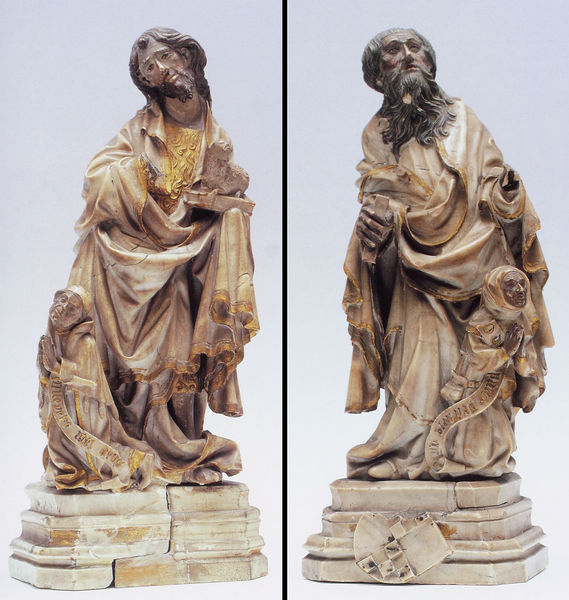
Titel: Figurengruppe Johannes der Täufer und Apostel (wohl Andreas), jeweils mit Stifter
Standort: Erfurt, Dom (EU - D - Thüringen)
Institution: Erfurt, Domschatz
Schlagwörter: mann, umhang, weiß, menschen, frau, haar, holz, marmor, männer, tuch, bart, barock, falten, johannes, kleidung, sockel, gewand, gold, mantel, kind, gebeugt, skulptur, statue, fell, klein, figuren, banner, kopftuch, inschrift, deutsch, lamm, buch, vergoldet, kreuz, knien, beten, gebet, schnitzerei, fragment, wappen, talar, brüchig, statuen, christus, grab, jesus, knieend, heiliger, heilige, gefasst, fragmentarisch, stifterin, spruchband, stifter, bruch, schriftband, apostel, evangelist, lukas, fellmantel, bärt, fellumhang, 1700, grabschmuck